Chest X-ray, AP view. Patient: 38 years old, sex M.
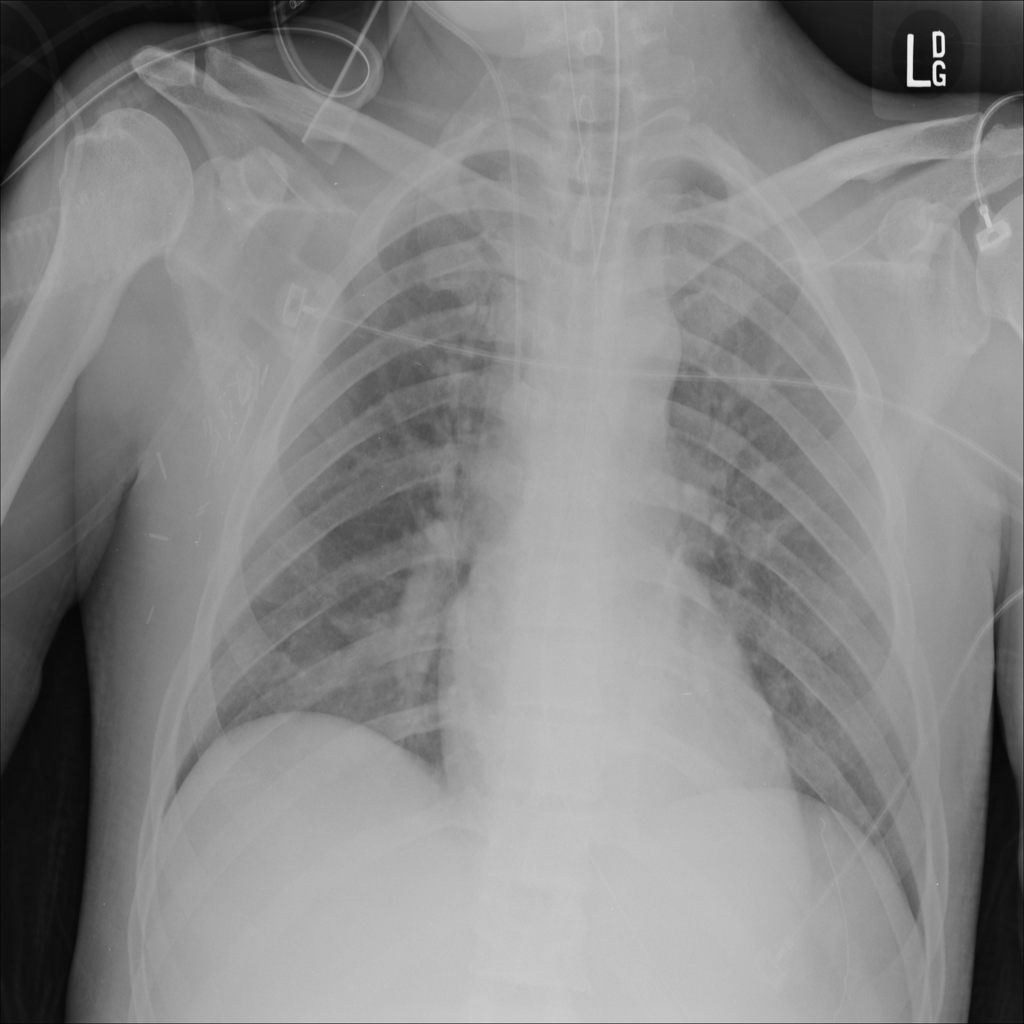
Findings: No Finding